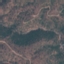
Land use / land cover: HerbaceousVegetation